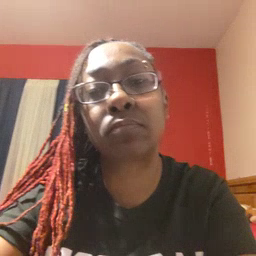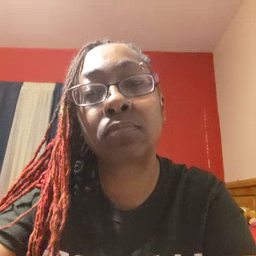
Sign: icecream